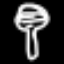
Label: mushroom